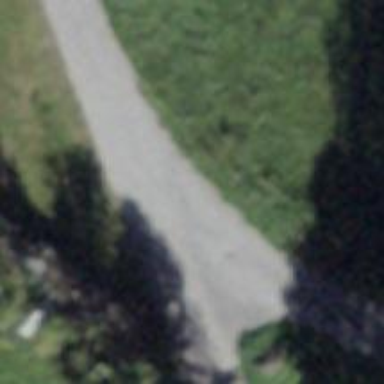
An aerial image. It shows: Smoothly paved residential road.